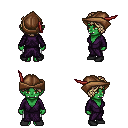
a pixel art fantasy rpg character, female body template, orc, green skin, purple robe, white pants, white blonde curly afro hairstyle, leather cap, black shoes, four views (front, back, left, right), 2x2 character sprite sheet, small pixel art, hard edges, no anti-aliasing